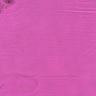
Metastatic tissue present: no